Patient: sex F, age 36
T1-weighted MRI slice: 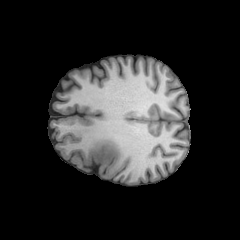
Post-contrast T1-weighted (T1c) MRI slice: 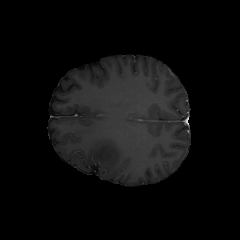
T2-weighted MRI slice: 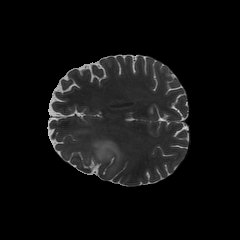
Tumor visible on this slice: yes
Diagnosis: Astrocytoma, IDH-mutant
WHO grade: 3